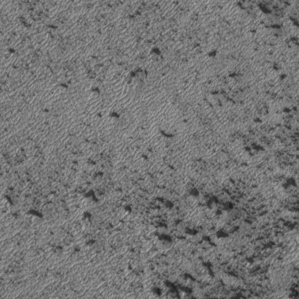
Label: frost